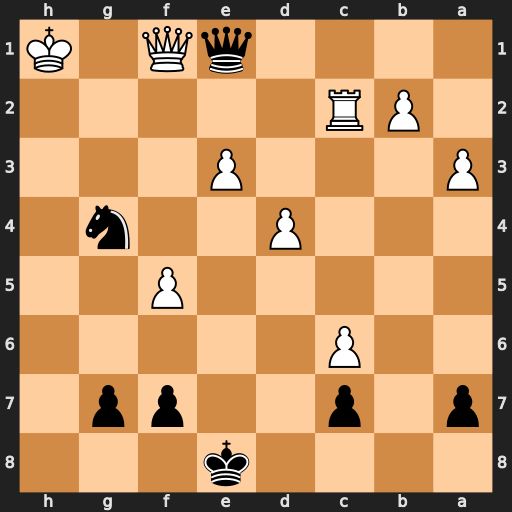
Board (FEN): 4k3/p1p2pp1/2P5/5P2/3P2n1/P3P3/1PR5/4qQ1K
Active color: b
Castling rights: -
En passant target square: -
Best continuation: Qxf1#